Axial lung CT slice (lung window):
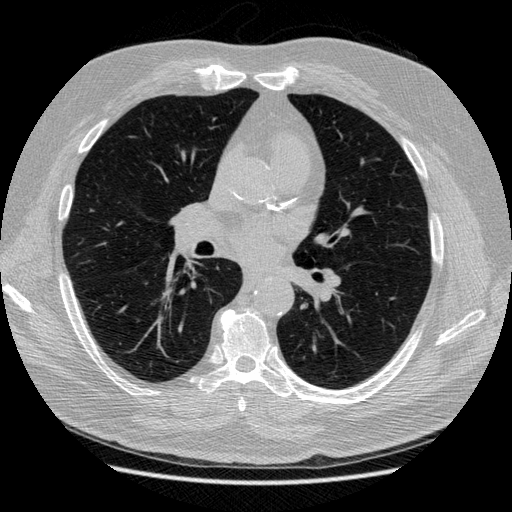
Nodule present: no